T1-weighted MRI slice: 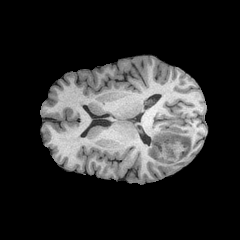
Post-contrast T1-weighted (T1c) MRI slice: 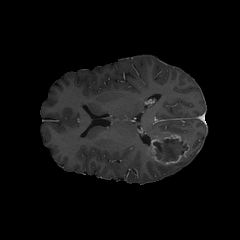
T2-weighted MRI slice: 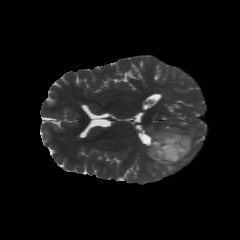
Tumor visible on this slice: yes